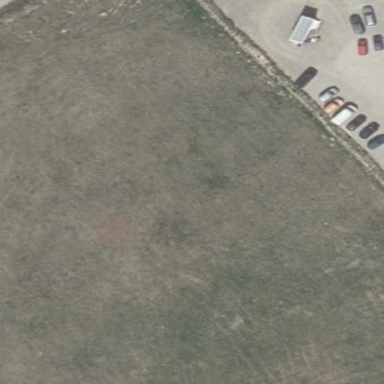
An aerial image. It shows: Area covered with grass.